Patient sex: M
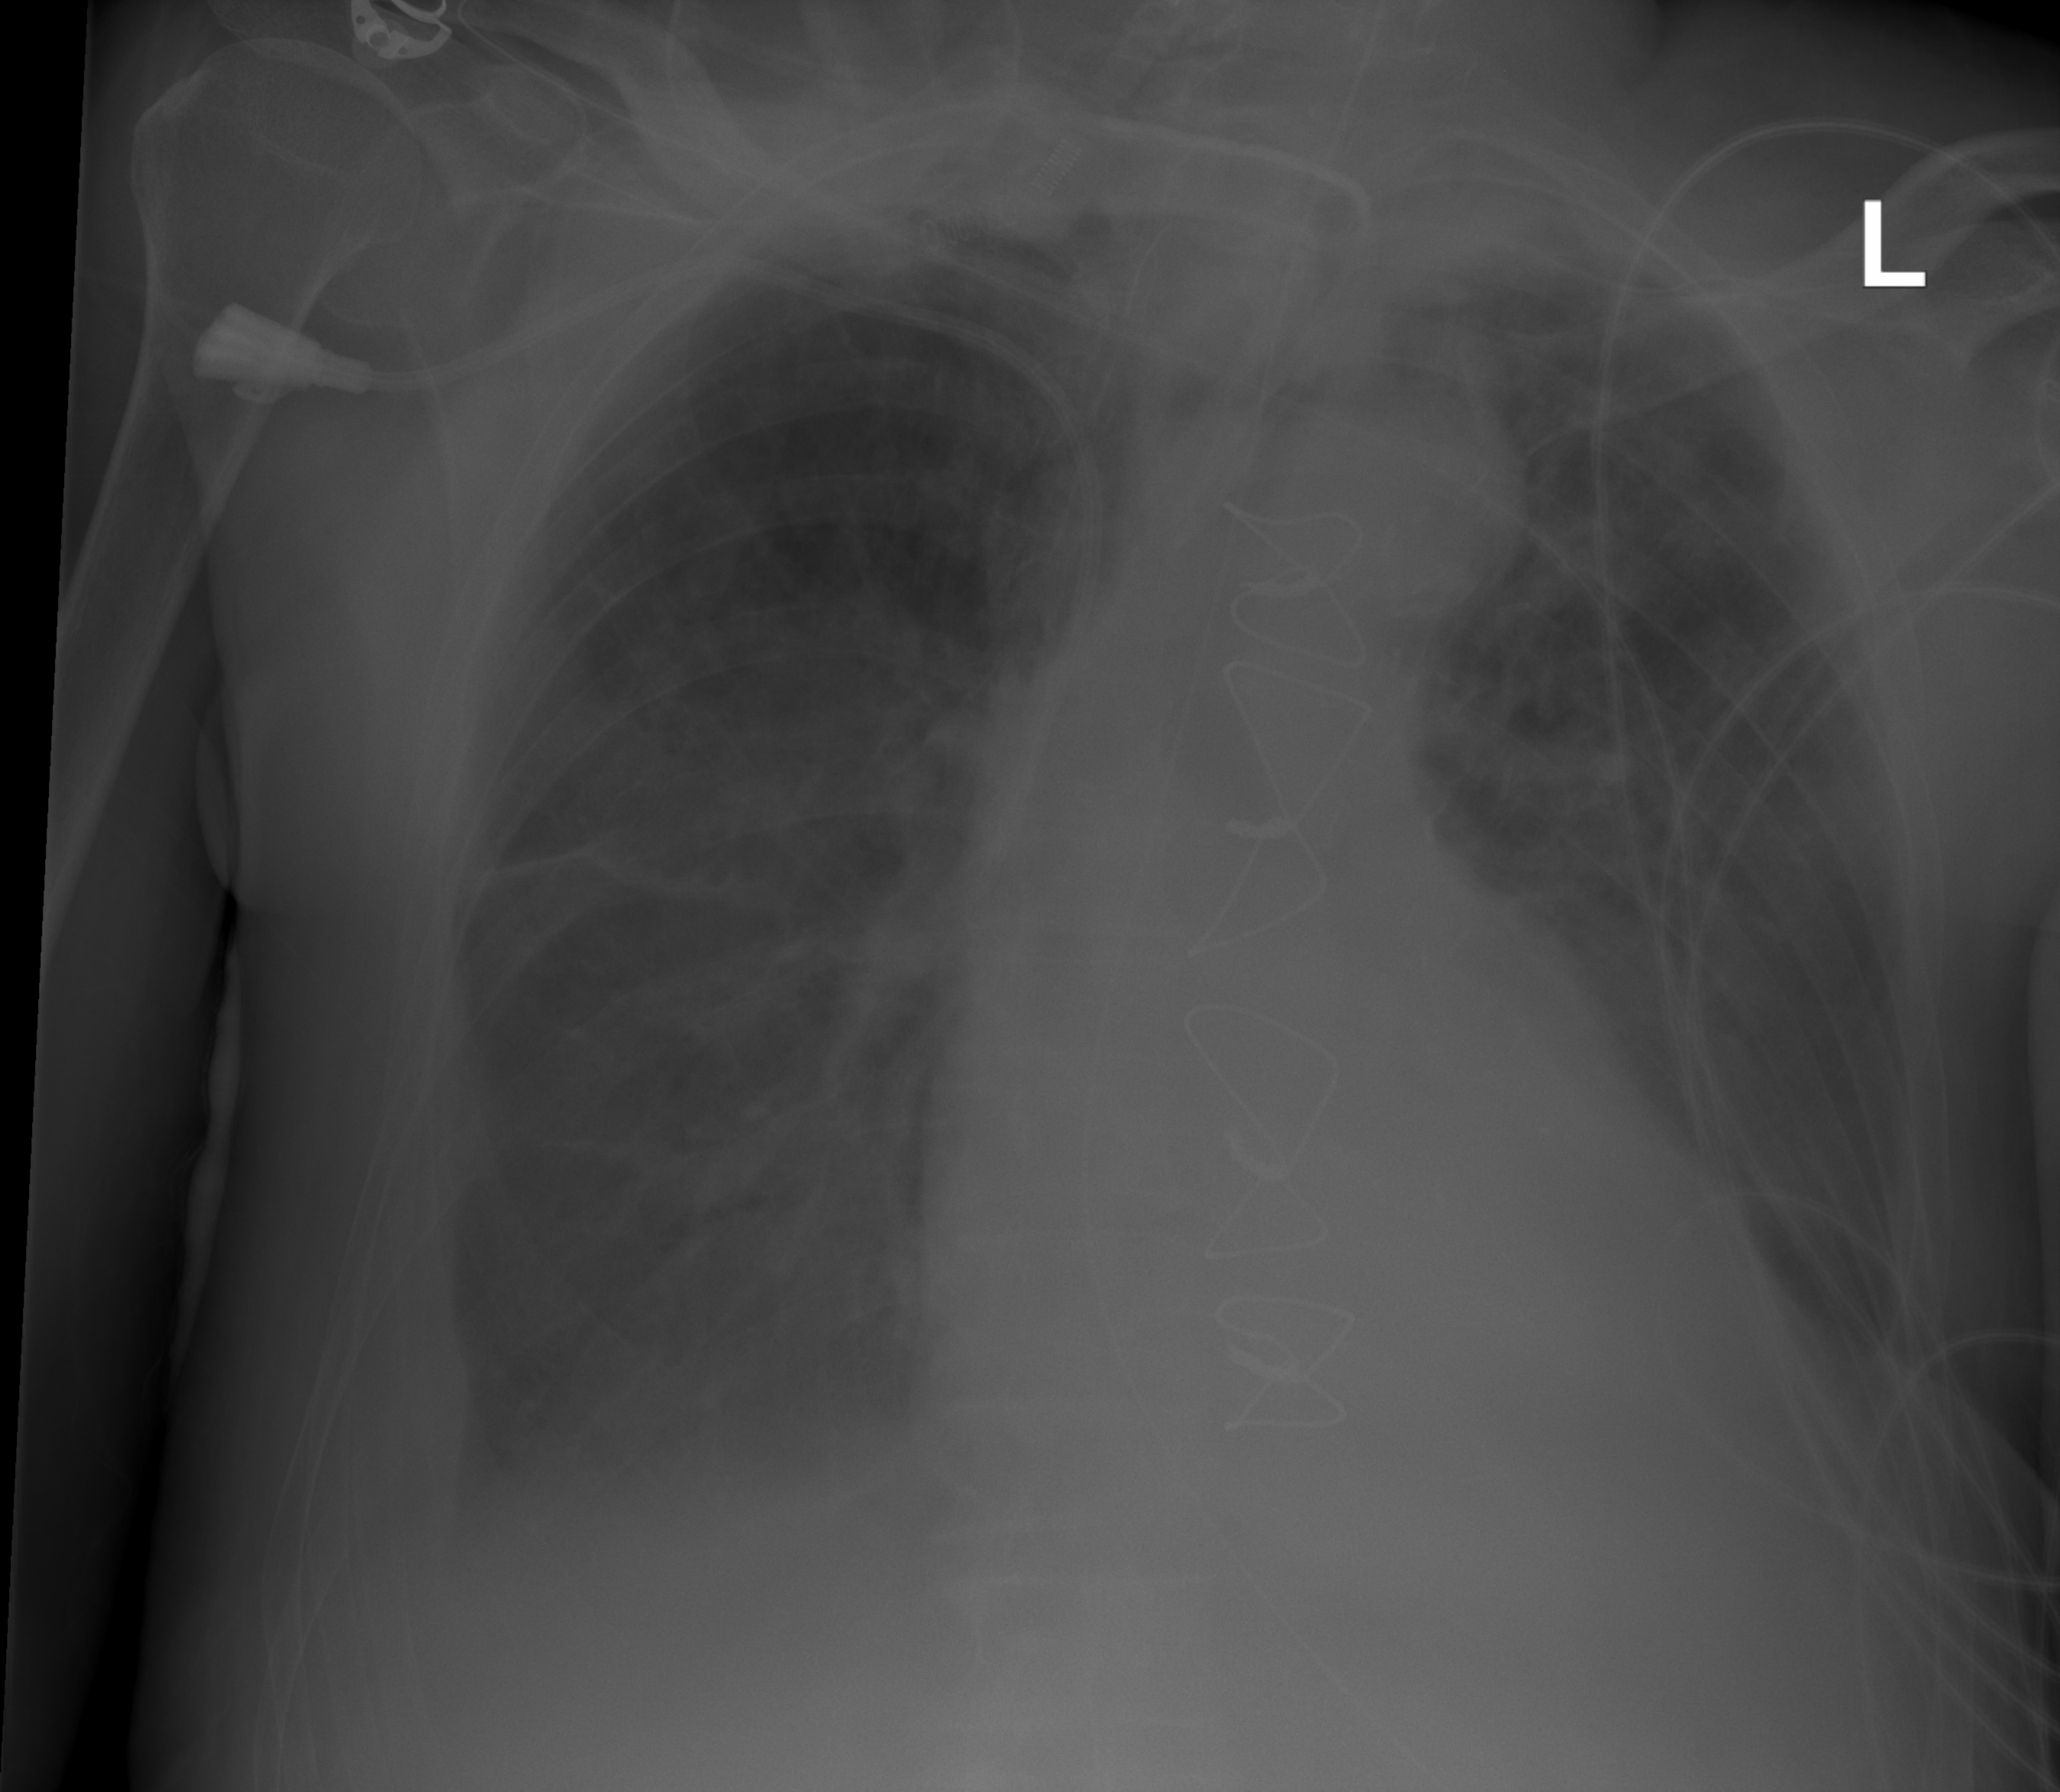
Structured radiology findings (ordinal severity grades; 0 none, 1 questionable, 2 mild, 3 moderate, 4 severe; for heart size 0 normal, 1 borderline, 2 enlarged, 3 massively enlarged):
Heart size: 0
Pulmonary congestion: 2
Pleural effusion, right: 2
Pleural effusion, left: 1
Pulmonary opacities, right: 2
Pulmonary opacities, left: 2
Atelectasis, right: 2
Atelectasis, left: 2